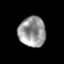
Tissue: prostate
Cell type: T cells
Senescence score: 0.29
Nuclear area (px): 796
Mean DAPI intensity: 152.809